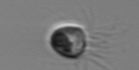
Label: Balanion